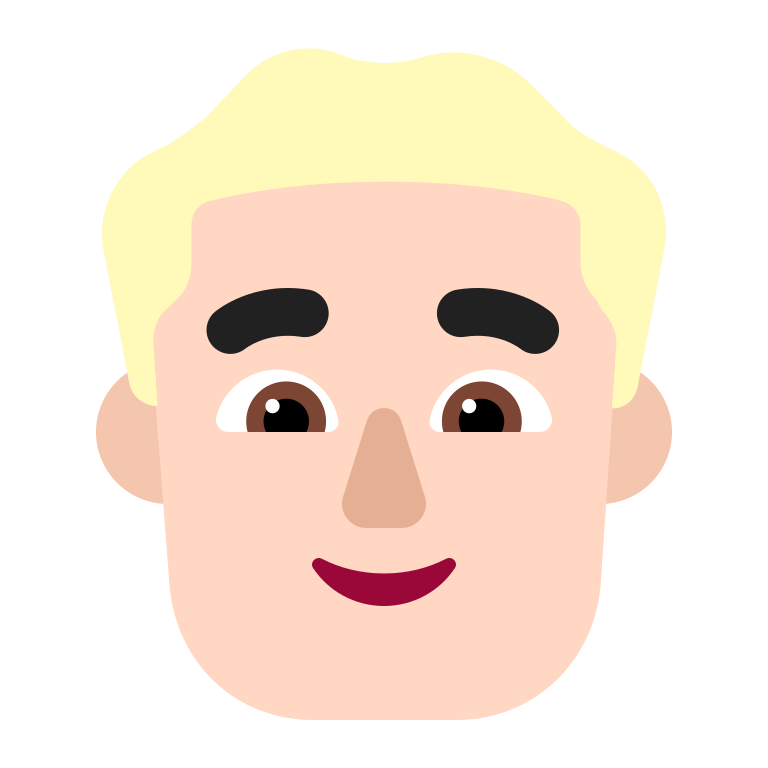
man blonde hair flat light